Question: Given the supply, demand, and route table for this logistics problem, what is the minimum total cost? Please provide the answer as an integer.
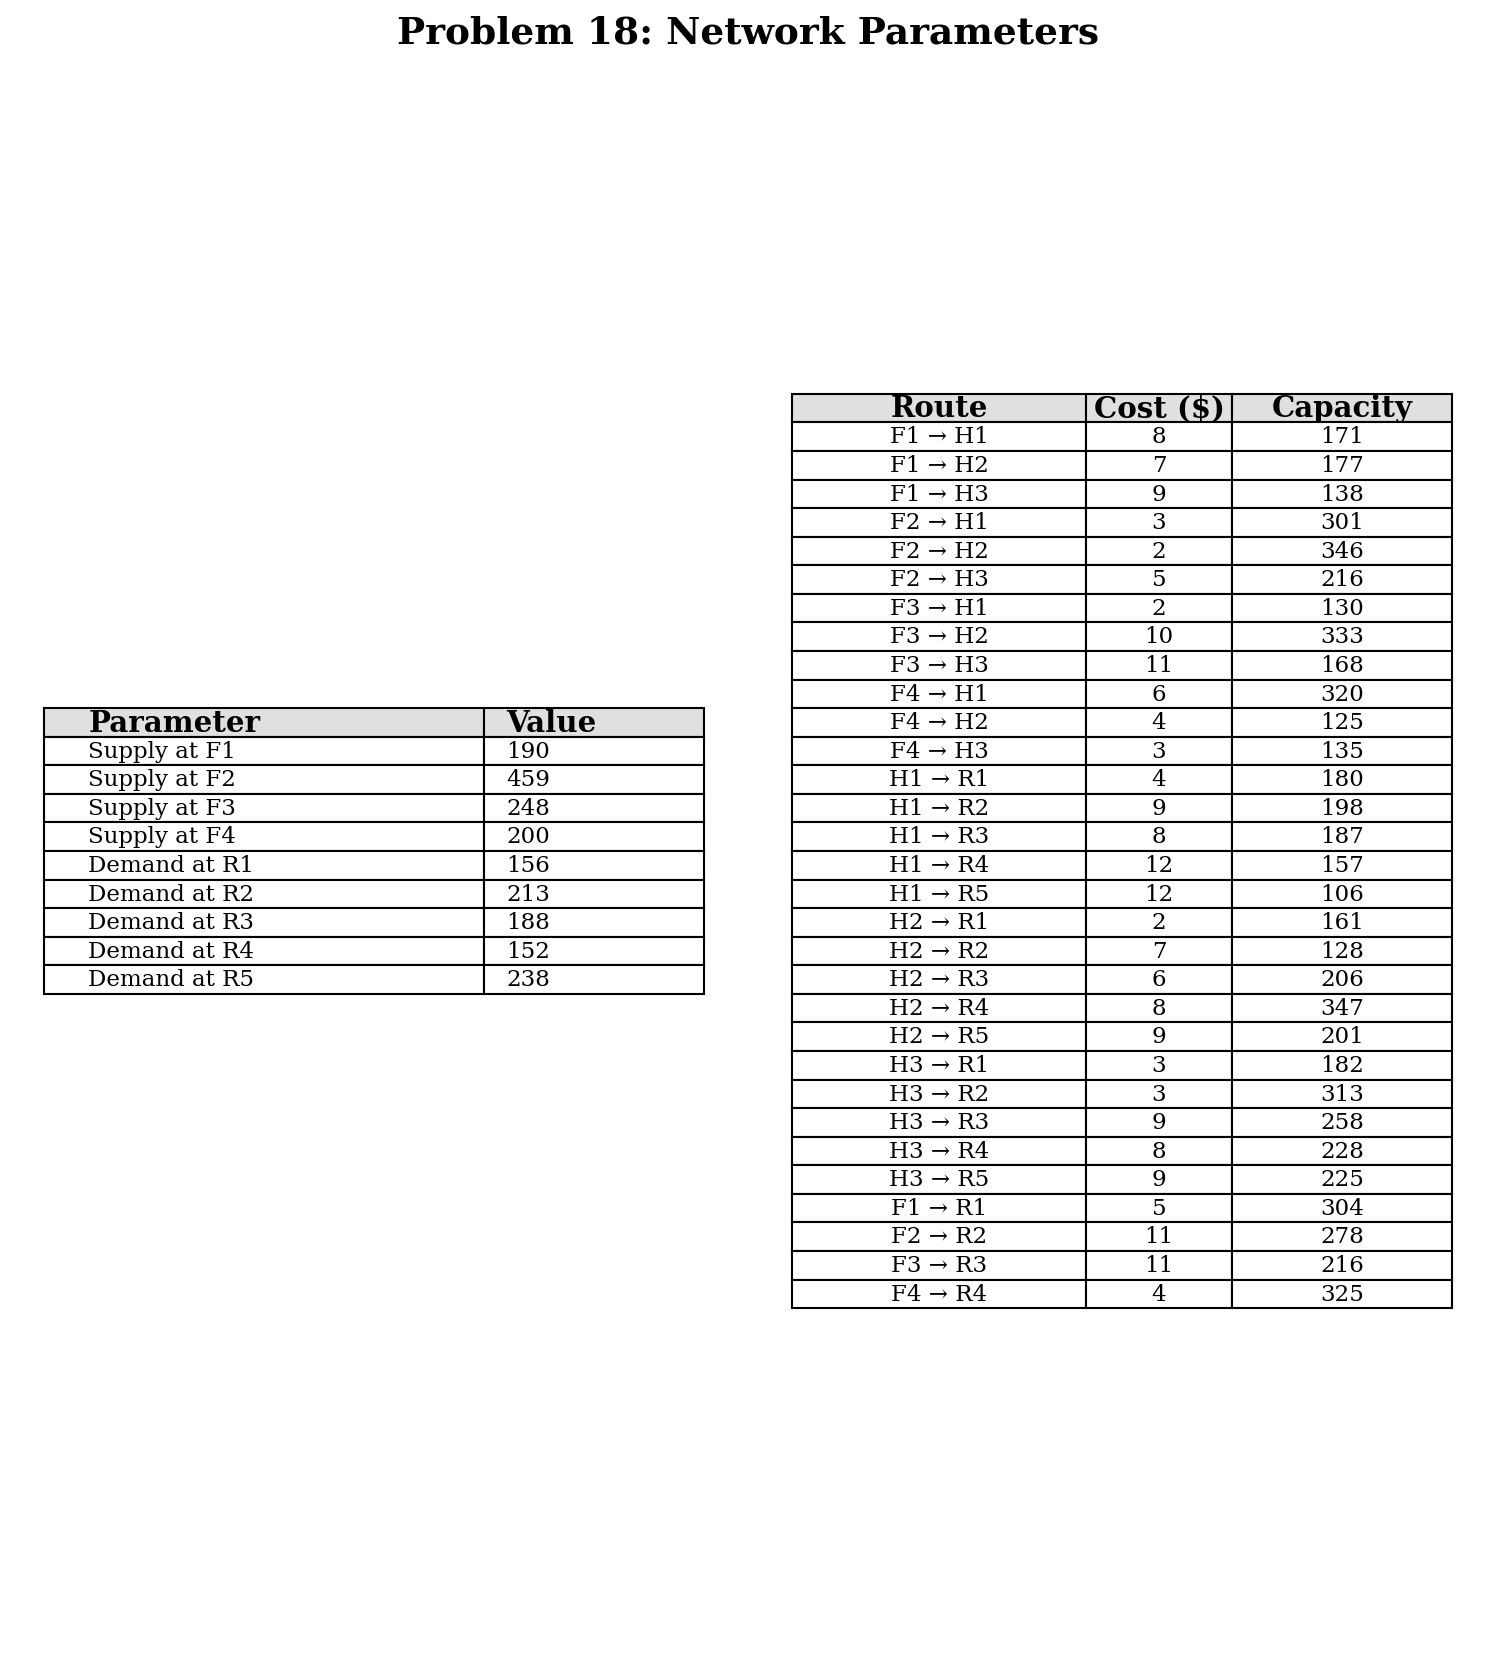
Answer: 7421